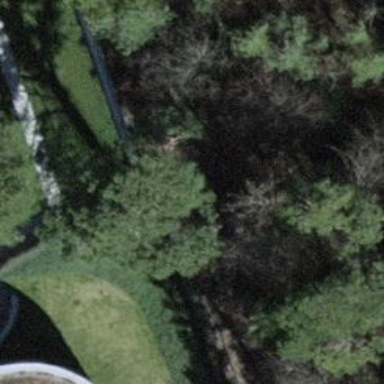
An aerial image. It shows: Hedge barrier.